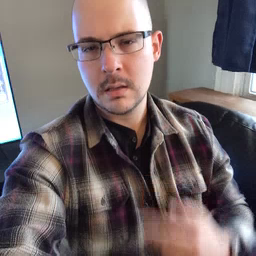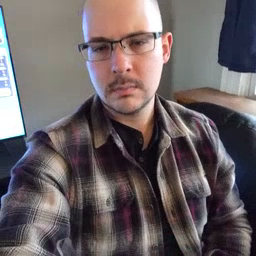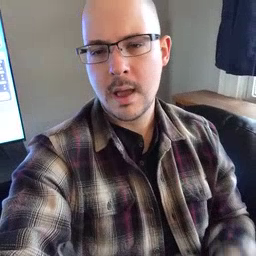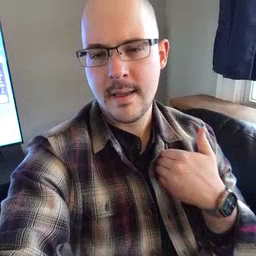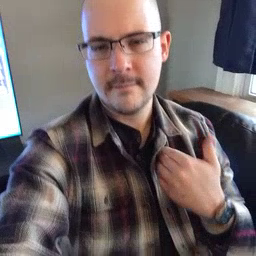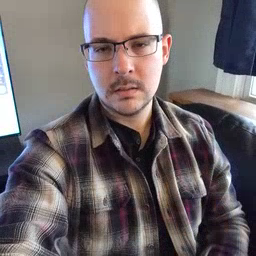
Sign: have